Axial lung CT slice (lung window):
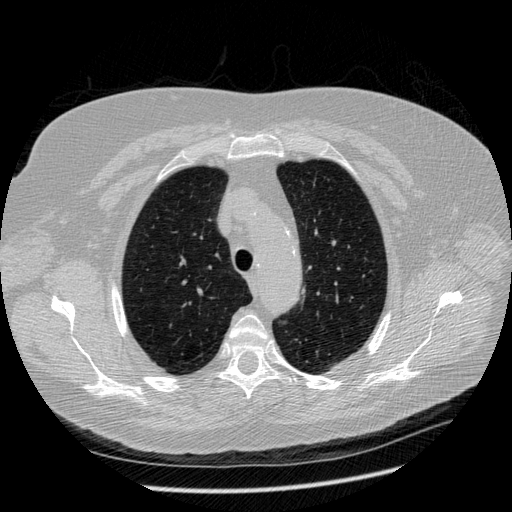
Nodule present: no